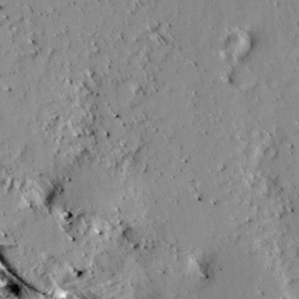
Label: non_frost